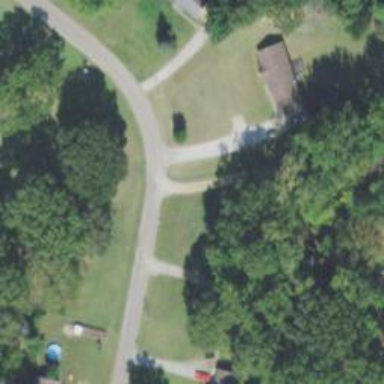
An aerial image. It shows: Driveway leading to service road.